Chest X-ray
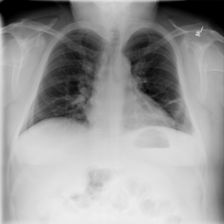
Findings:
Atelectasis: positive
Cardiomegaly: negative
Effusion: negative
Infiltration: negative
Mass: negative
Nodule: negative
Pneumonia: negative
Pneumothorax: negative
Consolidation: negative
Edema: negative
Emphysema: negative
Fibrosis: negative
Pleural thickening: negative
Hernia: negative